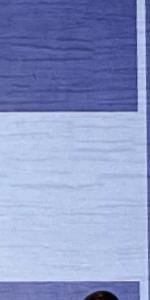
Label: Pawn_Black